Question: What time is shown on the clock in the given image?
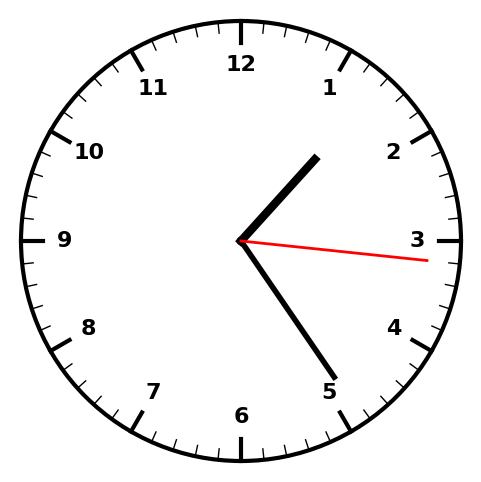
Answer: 01:24:16